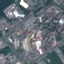
Land use / land cover: Industrial